Question: This is my simple tornado project main.py file:
'''
import os
import os.path
import tornado.ioloop
import tornado.web
import tornado.httpserver
import tornado.options
from tornado.options import options
class Index(tornado.web.RequestHandler):
def get(self, *args, **kwargs):
self.write('Hello')
url_patterns = {
(r'/', Index),
}
if __name__ == "__main__":
tornado.options.parse_command_line()
app = tornado.web.Application(
url_patterns,debug=True,
cookie_secret="*****",
xsrf_cookies= False,
template_path=os.path.join(os.path.dirname(__file__), "templates"),
static_path= os.path.join(os.path.dirname(__file__), "static"),
)
http_server = tornado.httpserver.HTTPServer(app)
http_server.listen(8080)
tornado.ioloop.IOLoop.instance().start()
'''
When I want to run this file an error says that:
'''
File "main.py", line 16
(r'/', Index),
^
SyntaxError: invalid syntax
'''
I want to run this on centos 6 and python 2.7.8. This is a picture of my error:

What's wrong with my project?
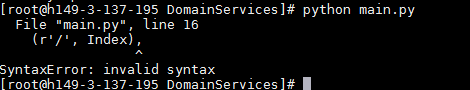
Answer: I'm guessing you're on python2.6 as everything to be valid syntax for python2.7. On python2.7,
'''
url_patterns = {
(r'/', Index),
}
'''
will to construct a set with a single member which is a 2-tuple. However, it will fail with a 'TypeError' if 'Index' isn't hashable. Set literals didn't exist until python2.7 though, so for earlier python versions, your code will throw a 'SyntaxError'.
Generally though, in my experience (with 'webapp2'), the order of your handlers matters -- So you're better off using an ordered iterable rather than a 'set'. Possibly a 'tuple' or a 'list'. e.g.:
'''
url_patterns = [
(r'/', Index),
]
'''
And obviously if 'tornado.web.Application' requires one or the other, use that ;-) (<URL>